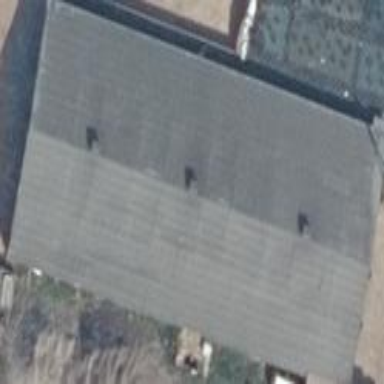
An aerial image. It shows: Gabled farm auxiliary building with grey roof. The roof is oriented along the structure.